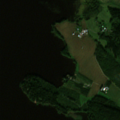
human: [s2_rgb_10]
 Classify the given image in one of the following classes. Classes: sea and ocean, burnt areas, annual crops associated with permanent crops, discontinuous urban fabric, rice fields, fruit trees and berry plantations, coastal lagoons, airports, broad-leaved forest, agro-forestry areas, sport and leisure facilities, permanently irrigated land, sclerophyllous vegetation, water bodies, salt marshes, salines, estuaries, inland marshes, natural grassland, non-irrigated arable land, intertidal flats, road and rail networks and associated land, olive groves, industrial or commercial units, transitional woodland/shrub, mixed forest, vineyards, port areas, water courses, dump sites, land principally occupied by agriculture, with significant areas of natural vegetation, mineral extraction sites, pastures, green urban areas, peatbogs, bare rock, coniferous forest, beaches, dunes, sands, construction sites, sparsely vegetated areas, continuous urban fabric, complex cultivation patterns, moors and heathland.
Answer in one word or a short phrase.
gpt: non-irrigated arable land, mixed forest, water bodies